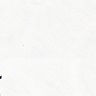
Metastatic tissue present: no